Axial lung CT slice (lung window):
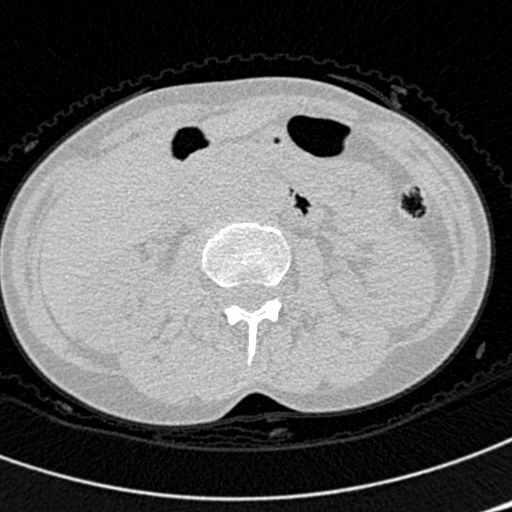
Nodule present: no